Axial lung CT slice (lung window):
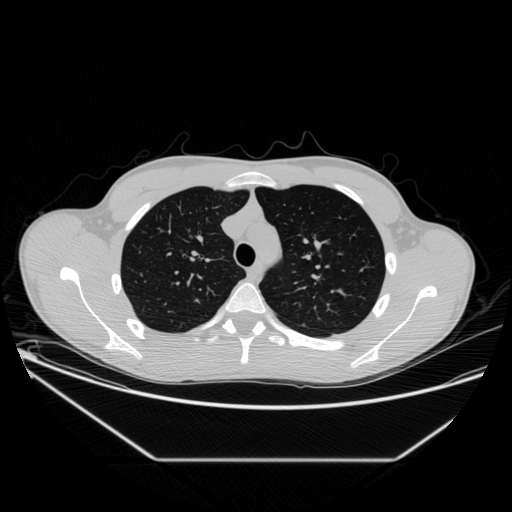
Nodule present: yes
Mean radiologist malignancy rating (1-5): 2